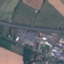
Label: Highway